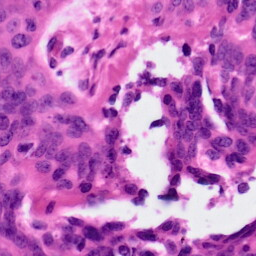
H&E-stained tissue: Ovarian